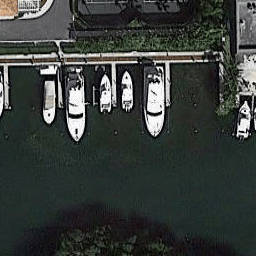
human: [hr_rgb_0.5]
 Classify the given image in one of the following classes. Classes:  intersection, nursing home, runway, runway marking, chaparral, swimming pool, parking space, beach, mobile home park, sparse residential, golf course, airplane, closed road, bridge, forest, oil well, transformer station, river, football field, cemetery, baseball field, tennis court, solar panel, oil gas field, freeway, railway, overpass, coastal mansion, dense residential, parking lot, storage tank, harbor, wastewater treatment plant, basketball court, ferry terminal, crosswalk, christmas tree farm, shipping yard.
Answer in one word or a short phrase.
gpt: harbor